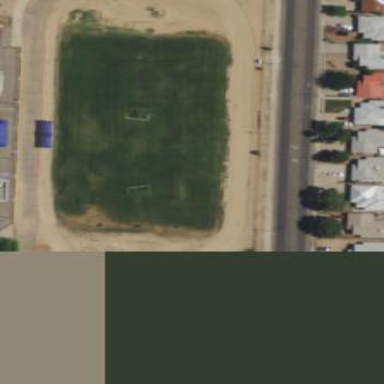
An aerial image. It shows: Soccer pitch for leisure land activities.